Aerial crown-view tile of a tropical tree (Barro Colorado Island, Panama), acquired 20250317:
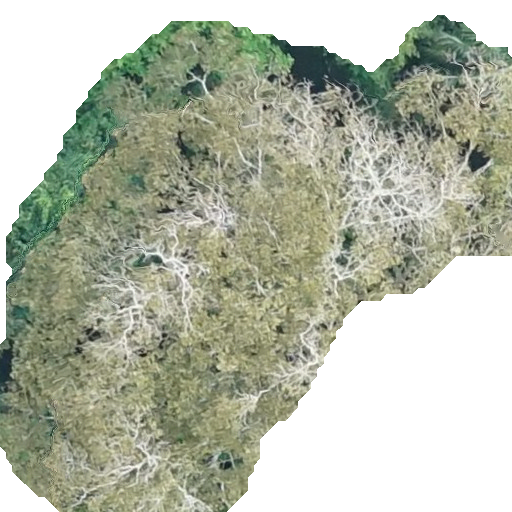
Species: Dipteryx oleifera
GBIF accepted scientific name: Dipteryx oleifera
Crown area: 296.586 m²